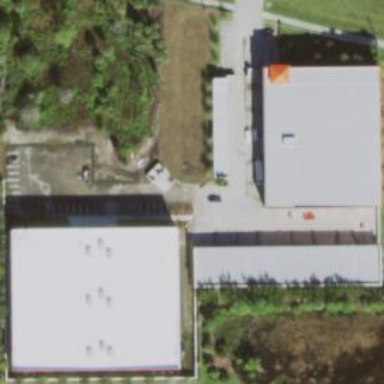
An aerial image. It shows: Storage rental shop.